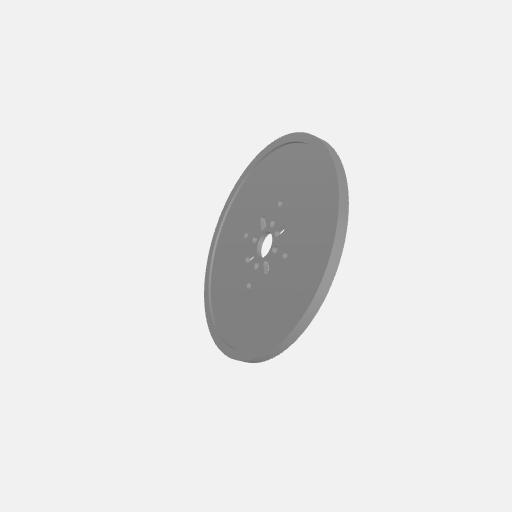
Part: DiscWheel120OD